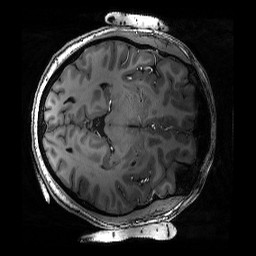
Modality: T1w
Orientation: axial
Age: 29
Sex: male
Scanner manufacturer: siemens
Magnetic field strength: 6.98 T
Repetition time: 3.1 s
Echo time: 0.00242 s